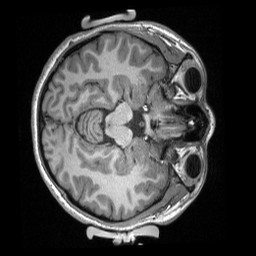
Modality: T1w
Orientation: axial
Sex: female